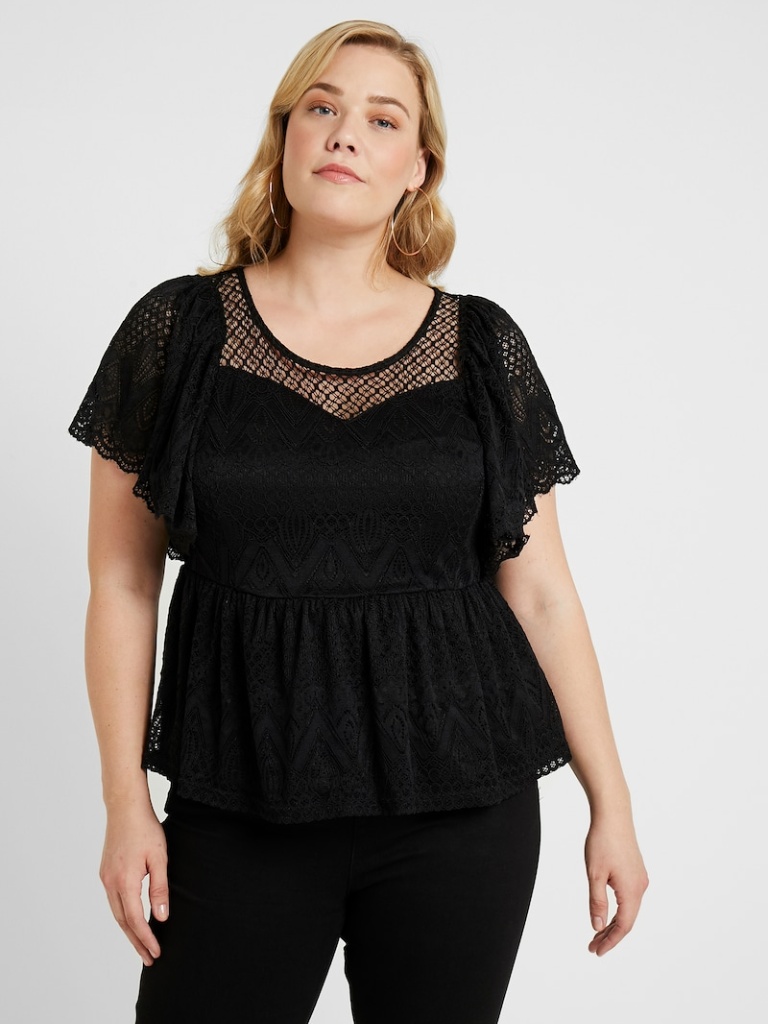
lace relaxed short sleeve hip length Untucked scoop blouse